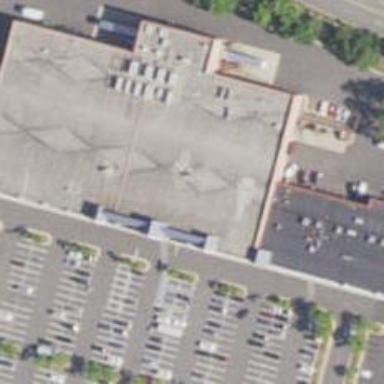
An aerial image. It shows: Supermarket.